Question: Why 'margin-left:0;' does not work? please help me.

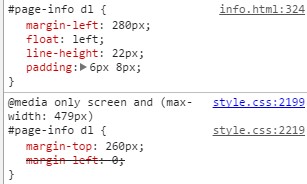
Answer: The style for '#page-info dl' is applied after the '@media ...' style. The style who is applied as the last, overrides the previously setted.